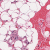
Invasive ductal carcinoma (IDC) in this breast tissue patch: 0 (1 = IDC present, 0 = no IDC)